Question: Suppose I have a function such as:

Now, I want to make a surface plot of it (matplotlib 'plot_surface'). I've constructed the three arrays using 'np.arange(stop,end,increment)'.
And here, I'm stuck. I don't want to use a for-loop, since I think I should be able to solve this with 'np.sum'.
However, I don't know how to construct the function. Ideally, it can be constructed as 'f(x,y,k)' and I'd use 'f(x,y) = np.sum(f(x,y,k), k)'.
I am failing to think of the solution.
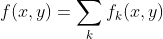
Answer: I'd rather not take a wild guess at what you want to do, but here's an illustrative example:
'''
import numpy as np
x = np.random.rand(100)
y = np.random.rand(100)
k = np.arange(1, 11)
# define f_k = (x + y)^k
fk = lambda xx, yy, kk: (xx + yy)**kk
'''
Then,
'''
X, Y, K = np.meshgrid(x, y, k)
# sum over k after evaluating f_k
f = fk(X, Y, K).sum(axis=-1)
f.shape
# (100, 100)
'''
Finally,
'''
from mpl_toolkits.mplot3d import Axes3D
import matplotlib.pyplot as plt
fig = plt.figure()
ax = fig.add_subplot(111, projection='3d')
ax.plot_surface(X[...,0], Y[...,0], f)
plt.show()
'''
Alternatively, you could do
'''
X, Y = np.meshgrid(x, y)
ax.plot_surface(X, Y, f)
plt.show()
'''